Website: bh-photo
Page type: receipt
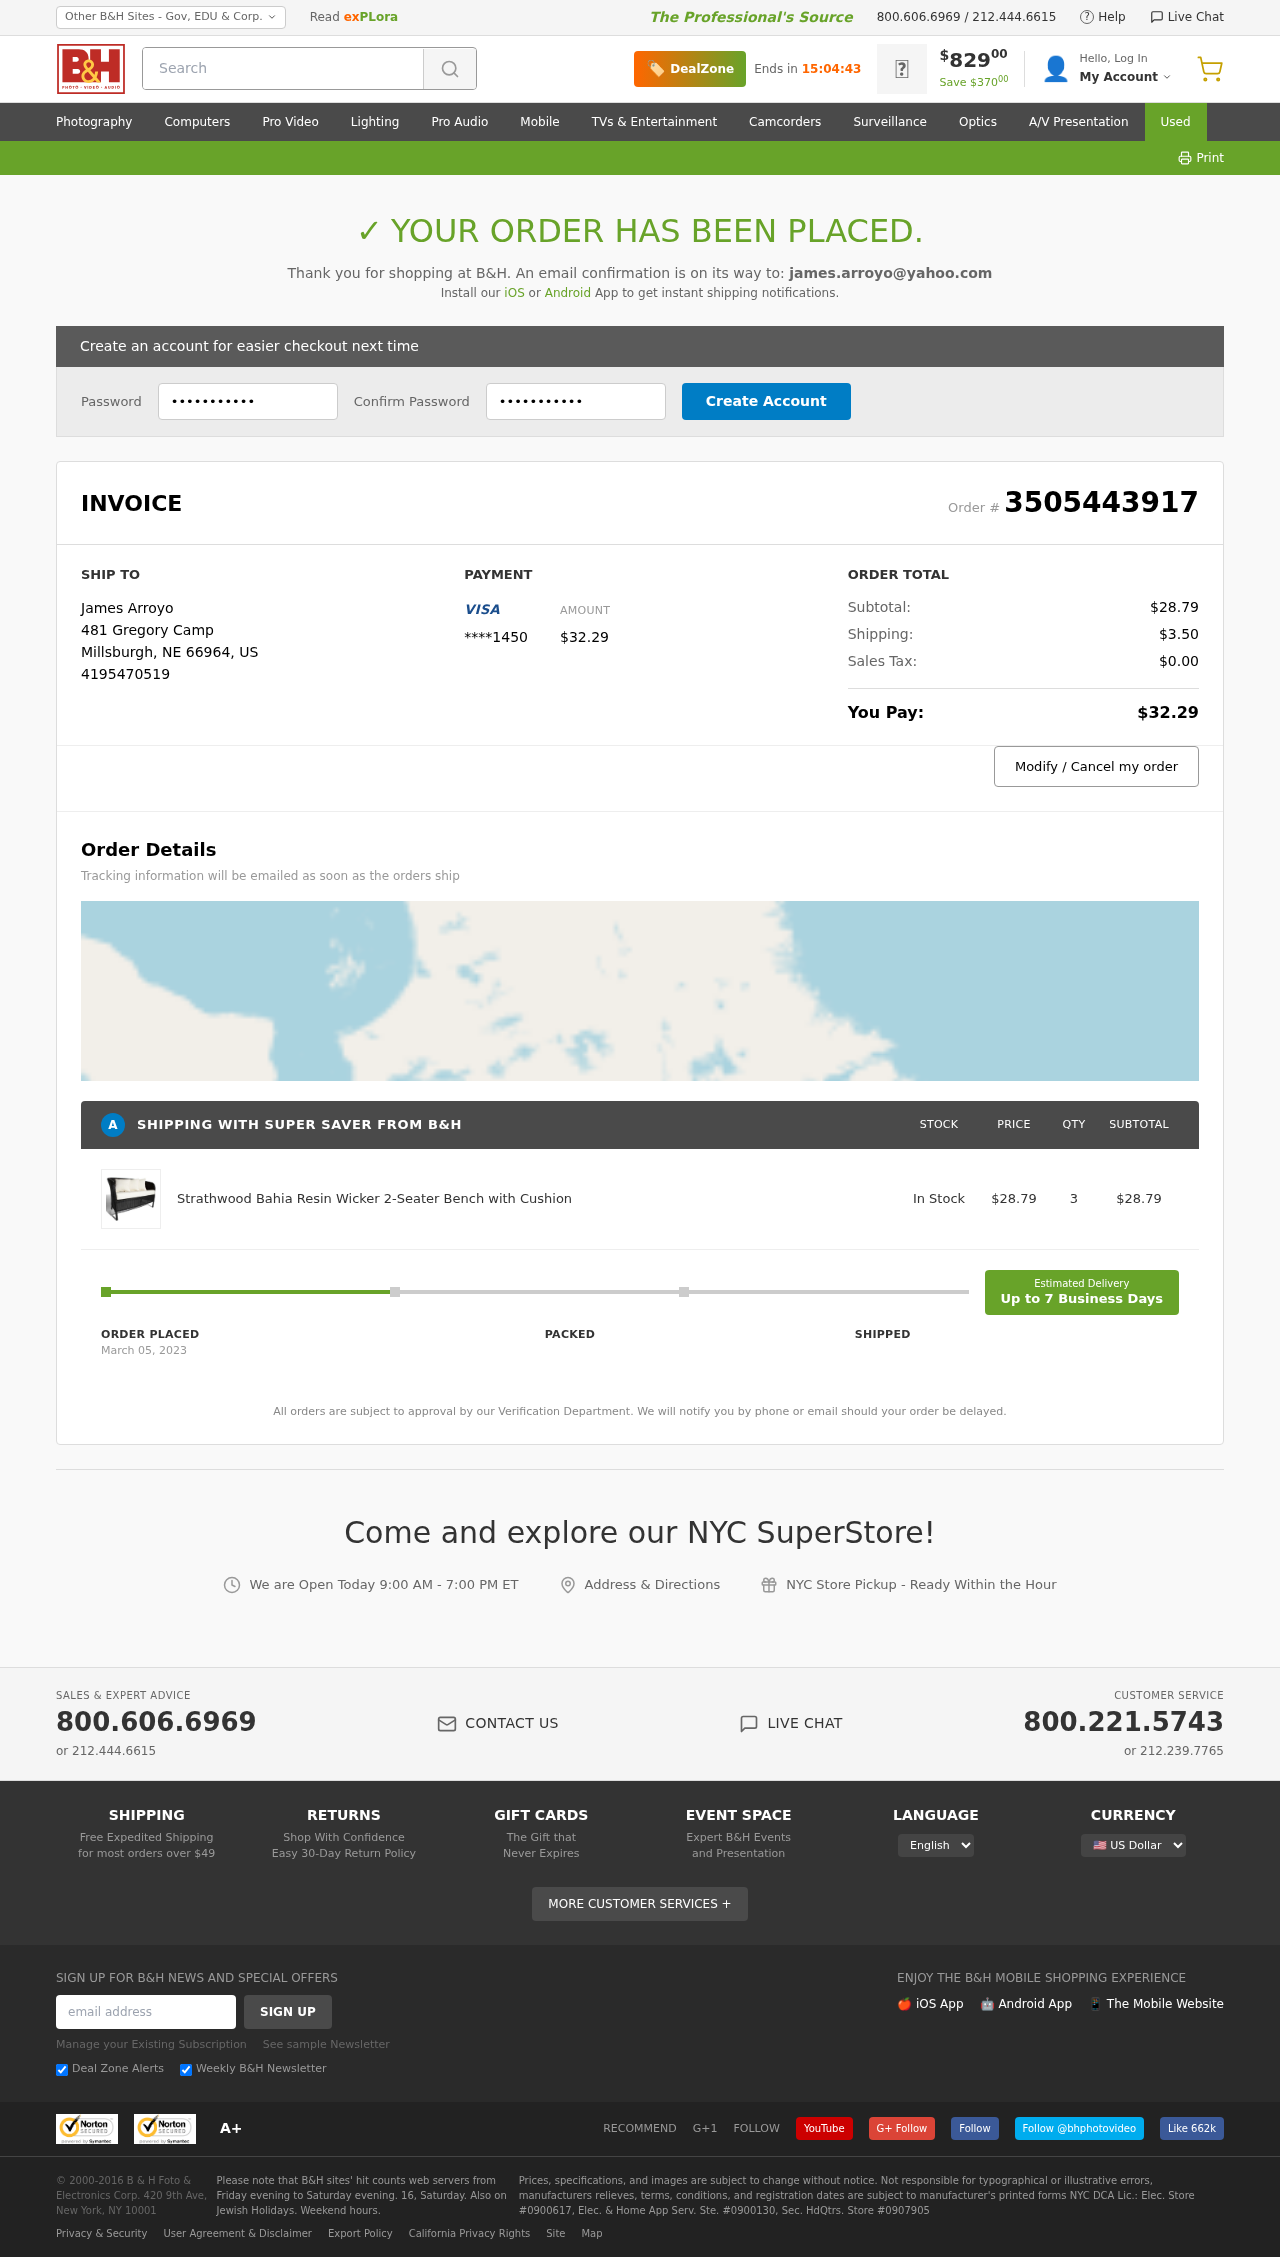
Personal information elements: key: PII_CARD_LAST4
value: ****1450
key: PII_CITY
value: Millsburgh
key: PII_COUNTRY_CODE
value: US
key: PII_EMAIL
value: james.arroyo@yahoo.com
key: PII_FULLNAME
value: James Arroyo
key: PII_PHONE
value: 4195470519
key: PII_POSTCODE
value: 66964
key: PII_STATE_ABBR
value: NE
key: PII_STREET
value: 481 Gregory Camp
Product elements: key: PRODUCT1_NAME
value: Strathwood Bahia Resin Wicker 2-Seater Bench with Cushion
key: PRODUCT1_PRICE
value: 28.79
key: PRODUCT1_QUANTITY
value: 3
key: PRODUCT1_SUBTOTAL
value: $28.79
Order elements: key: ORDER_ID
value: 3505443917
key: ORDER_TOTAL
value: $32.29
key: ORDER_SUBTOTAL
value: $28.79
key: ORDER_SHIPPING_COST
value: $3.50
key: ORDER_TAX
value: $0.00
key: ORDER_DATE
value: March 05, 2023
Search elements: key: HEADER_SEARCH
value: Search